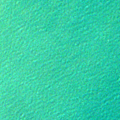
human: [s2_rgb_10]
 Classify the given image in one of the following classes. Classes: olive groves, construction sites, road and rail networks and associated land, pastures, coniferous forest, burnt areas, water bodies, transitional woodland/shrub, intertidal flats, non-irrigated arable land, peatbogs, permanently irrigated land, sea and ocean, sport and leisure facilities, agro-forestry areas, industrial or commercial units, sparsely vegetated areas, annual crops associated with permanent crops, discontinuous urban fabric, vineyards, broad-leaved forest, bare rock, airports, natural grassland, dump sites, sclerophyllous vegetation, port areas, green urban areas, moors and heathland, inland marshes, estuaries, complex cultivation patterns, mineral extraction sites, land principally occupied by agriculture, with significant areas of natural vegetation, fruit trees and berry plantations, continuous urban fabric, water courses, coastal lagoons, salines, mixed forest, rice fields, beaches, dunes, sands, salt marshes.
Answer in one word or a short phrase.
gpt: sea and ocean